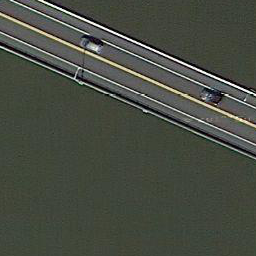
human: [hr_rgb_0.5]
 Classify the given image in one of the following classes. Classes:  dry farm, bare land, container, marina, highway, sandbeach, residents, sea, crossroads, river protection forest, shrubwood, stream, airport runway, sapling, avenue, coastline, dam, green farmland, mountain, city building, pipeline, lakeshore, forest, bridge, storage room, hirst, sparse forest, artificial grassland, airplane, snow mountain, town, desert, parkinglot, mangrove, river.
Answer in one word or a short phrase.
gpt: bridge